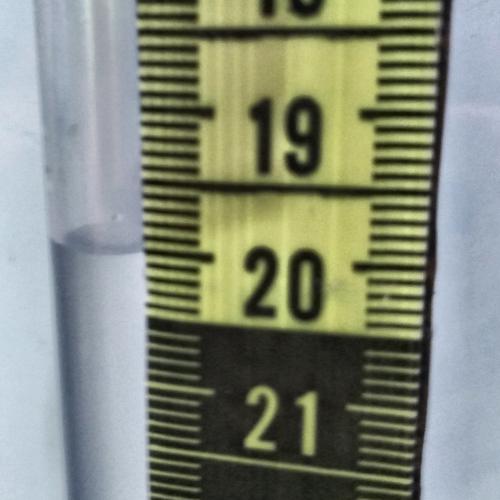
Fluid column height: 20.0 cm